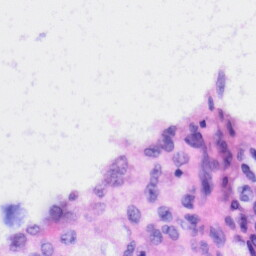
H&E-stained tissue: Liver